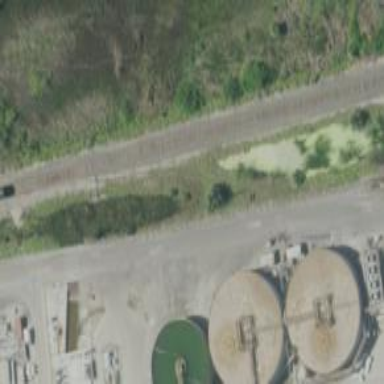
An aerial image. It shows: Railway siding for service.